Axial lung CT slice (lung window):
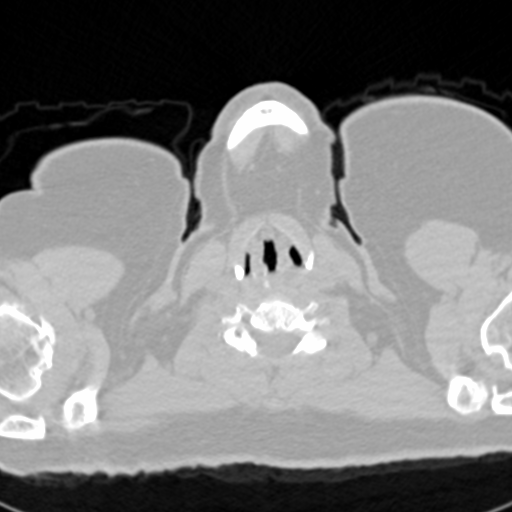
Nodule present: no